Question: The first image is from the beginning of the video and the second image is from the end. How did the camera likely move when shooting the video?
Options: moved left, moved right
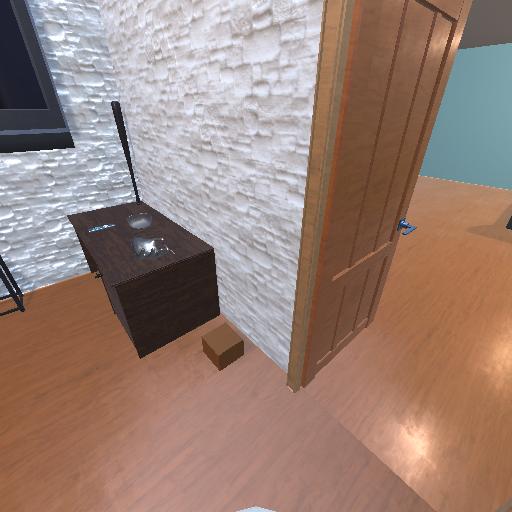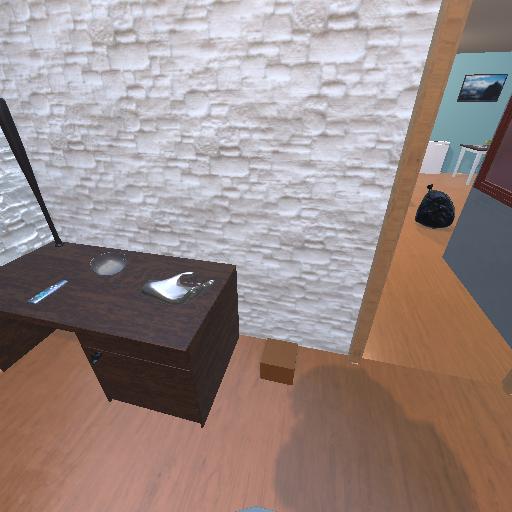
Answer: moved left